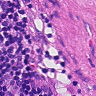
Metastatic tissue present: no